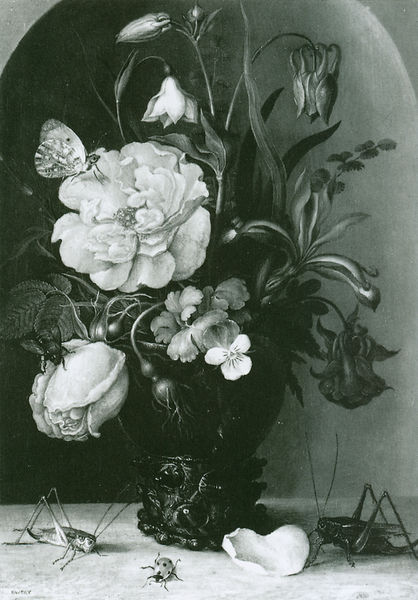
Titel: Blumenstilleben mit Heuschrecke
Künstler: Roelant Savery
Institution: unbekannt
Schlagwörter: blätter, weiß, blume, blumen, glas, schwarz, blüte, blüten, rose, rosen, tod, kelch, blatt, stilleben, stillleben, vase, bogen, tulpen, fliege, pfingstrose, strauß, tulpe, wurzel, schwarz-weiß, insekten, lilie, schmetterling, hagebutte, knospen, blütenblatt, veilchen, insekt, käfer, nachtfalter, falter, motte, akelei, heuschrecke, biene, grashüpfer, grille, marienkäfer, naturstudium, heuschrecken, schrecke, zikade, noppenglas, noppenkelch